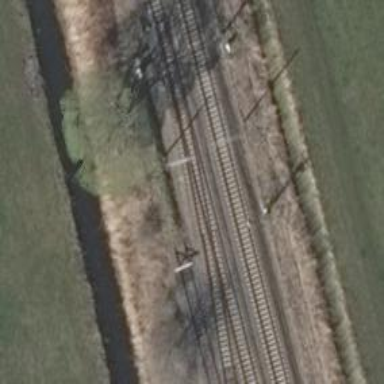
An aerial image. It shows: Railway signal.